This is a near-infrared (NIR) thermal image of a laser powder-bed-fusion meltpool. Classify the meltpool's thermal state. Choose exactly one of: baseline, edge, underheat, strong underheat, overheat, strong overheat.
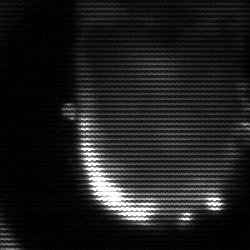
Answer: baseline